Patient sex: M
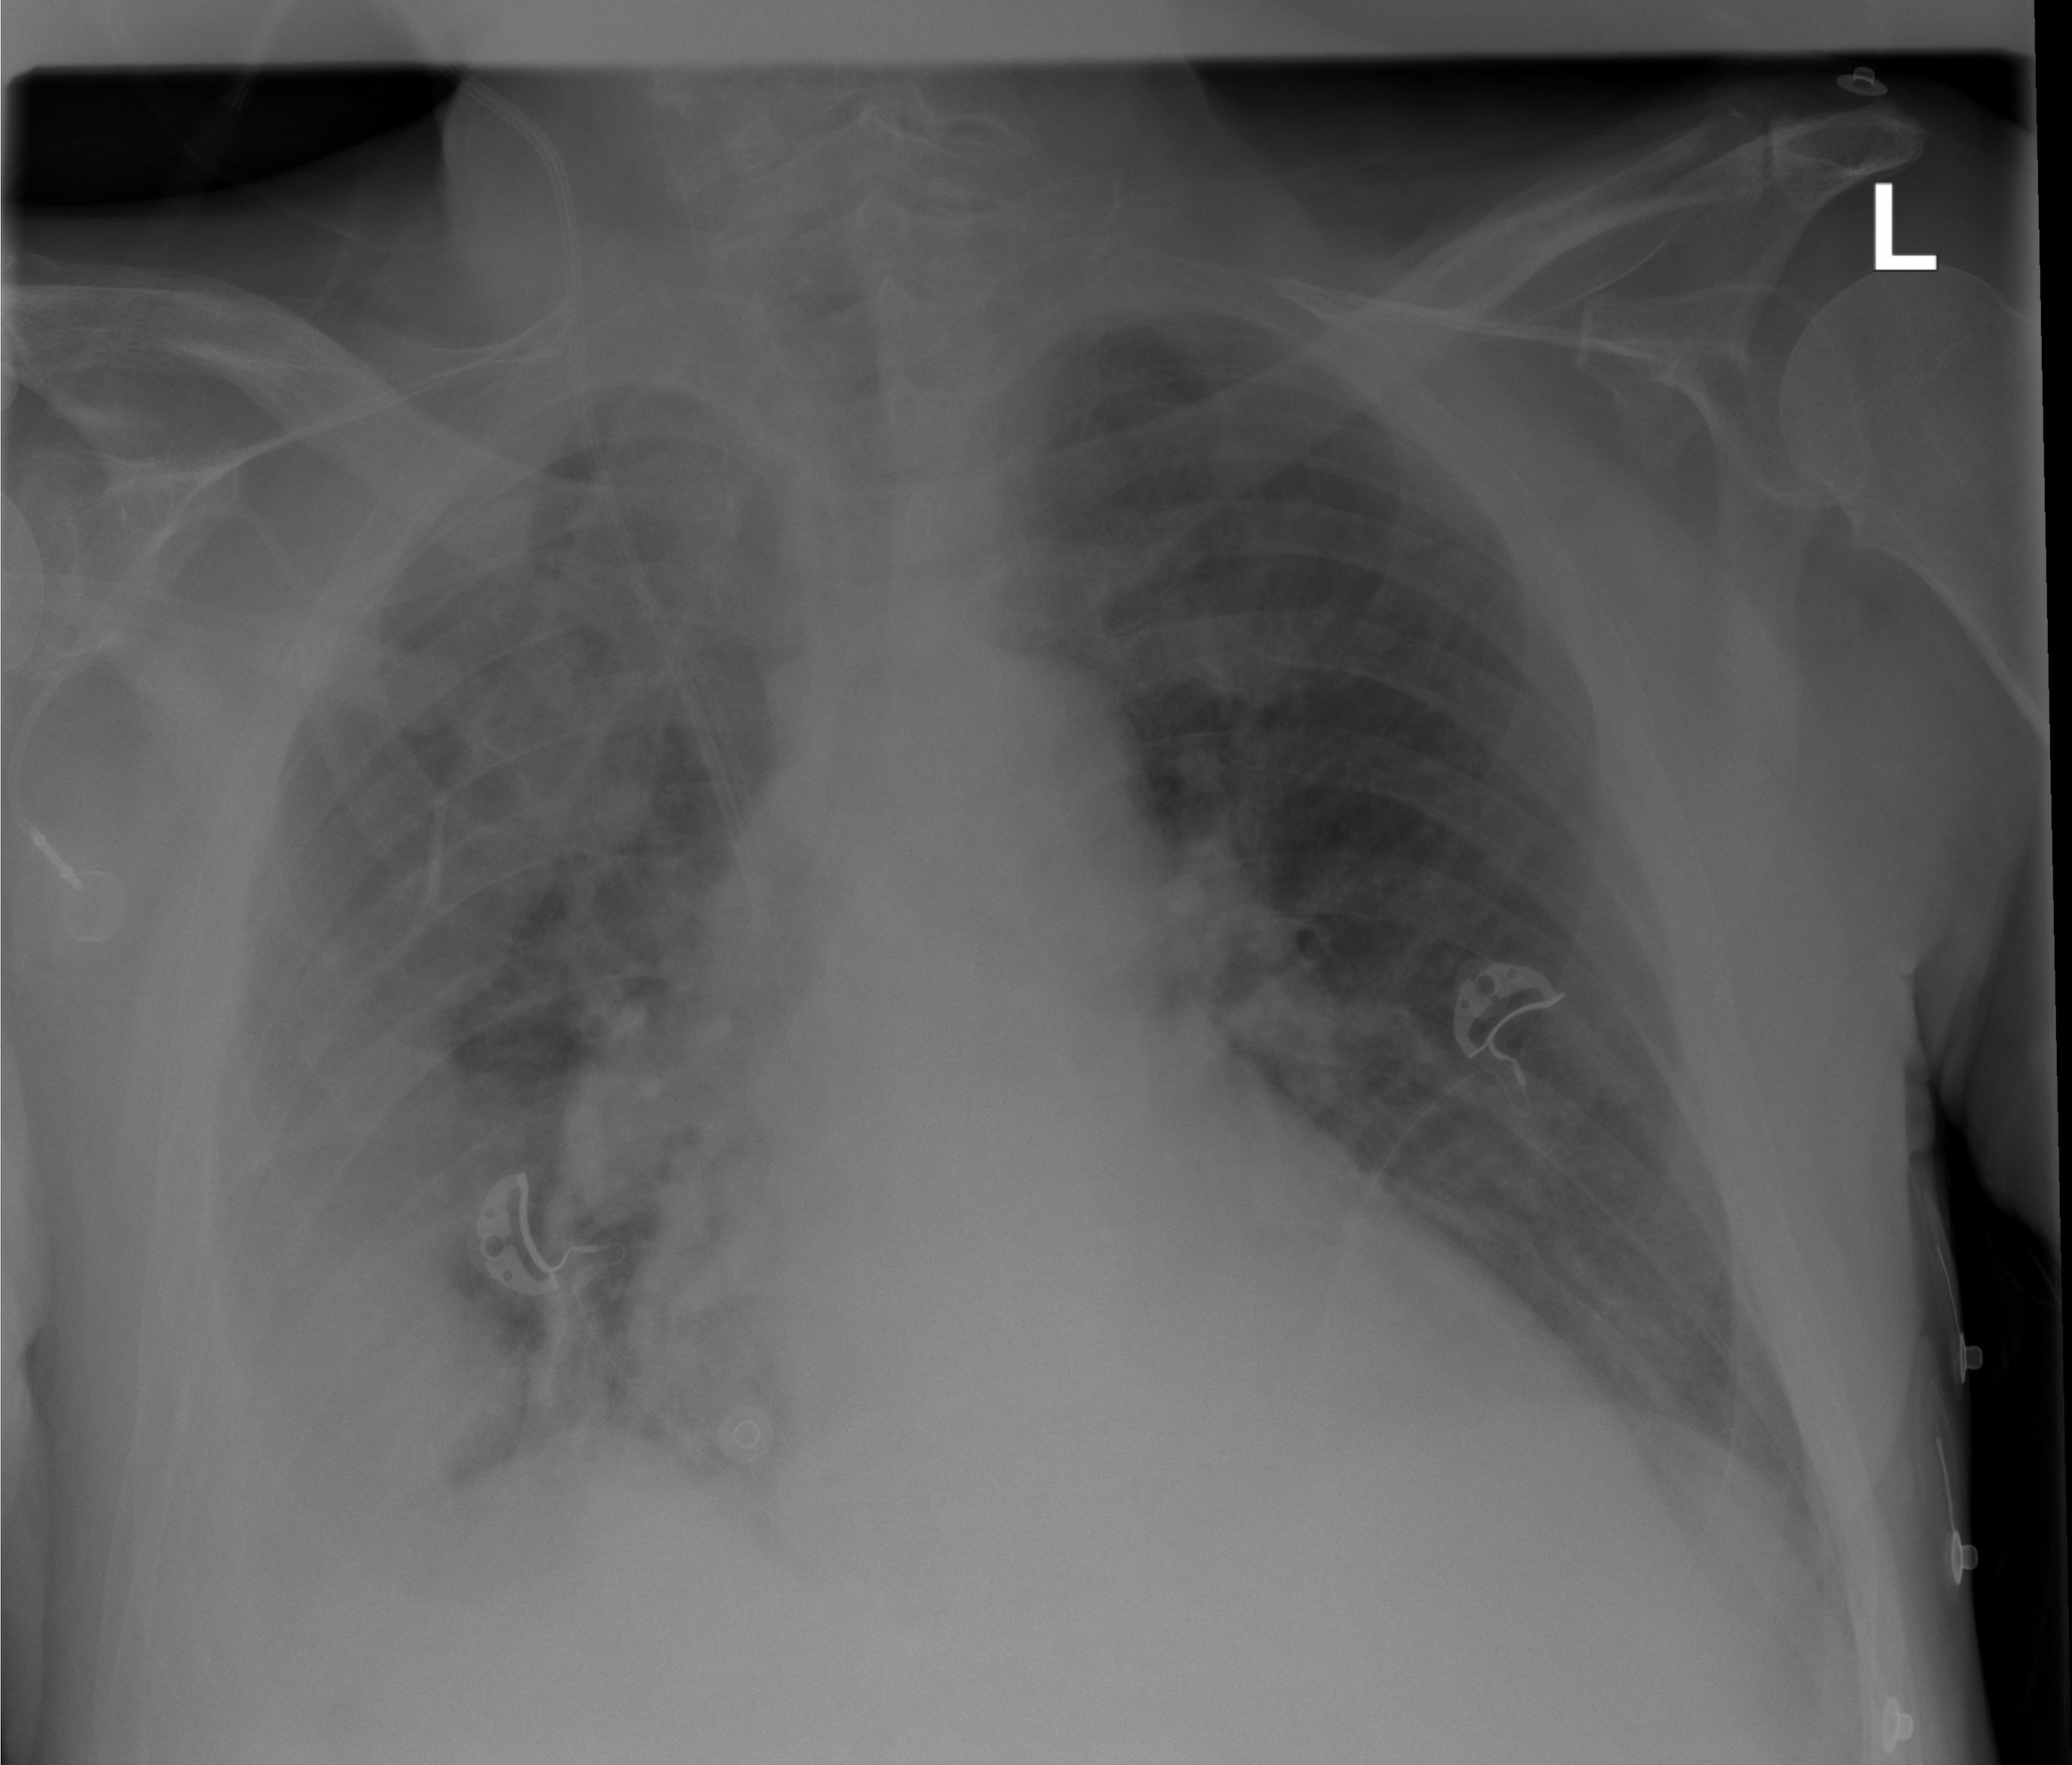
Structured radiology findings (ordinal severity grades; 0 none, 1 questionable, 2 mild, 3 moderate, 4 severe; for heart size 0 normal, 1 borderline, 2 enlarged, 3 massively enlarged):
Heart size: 2
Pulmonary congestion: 0
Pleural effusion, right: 3
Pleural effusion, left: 0
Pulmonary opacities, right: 2
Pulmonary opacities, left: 0
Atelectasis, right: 3
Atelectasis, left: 0